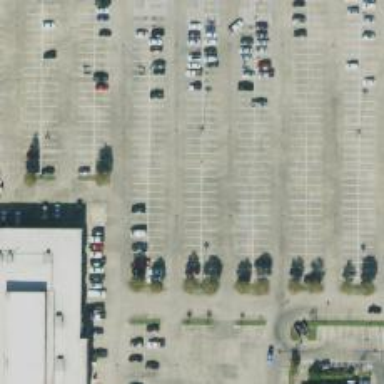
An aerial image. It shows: Parking space is available.